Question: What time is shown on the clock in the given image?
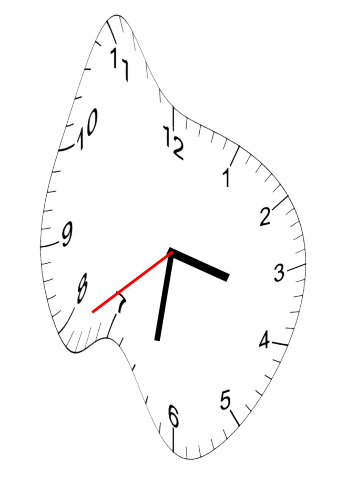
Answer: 03:31:39